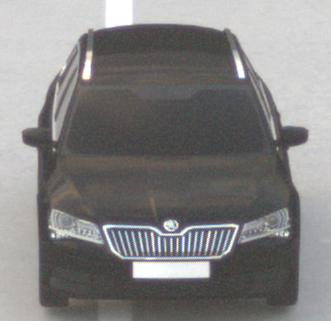
Make: Skoda
Model: Superb Combi 1.4 TSI
Detailed model: Superb (III) Combi
Model produced from: 2015/09
Model produced until: 2018/06
Doors: 5
Color: black
Road condition: dry road
Daytime: sunrise or sunset
Contrast: low contrast